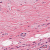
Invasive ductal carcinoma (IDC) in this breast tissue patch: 0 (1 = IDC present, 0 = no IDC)